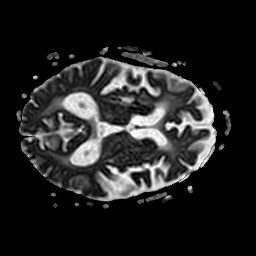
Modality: ADC
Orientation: axial
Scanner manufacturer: philips
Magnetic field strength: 3 T
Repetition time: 3.791 s
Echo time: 0.06115 s